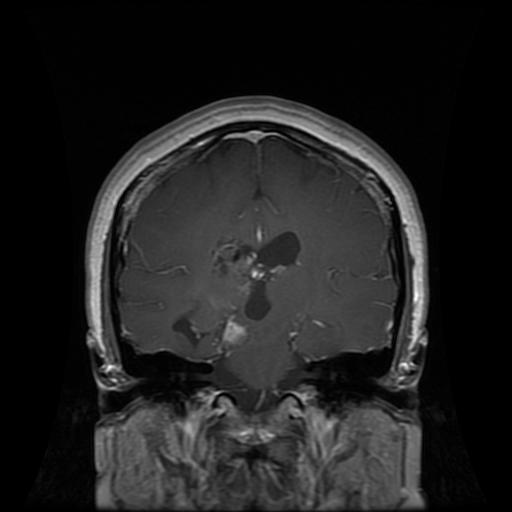
Label: glioma